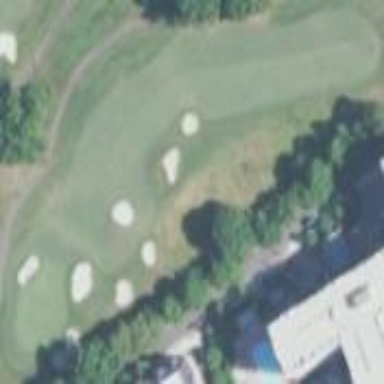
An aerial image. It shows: Grassy area designated as golf fairway.